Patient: sex M, age 64
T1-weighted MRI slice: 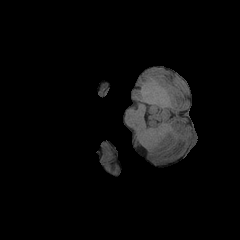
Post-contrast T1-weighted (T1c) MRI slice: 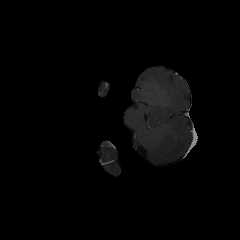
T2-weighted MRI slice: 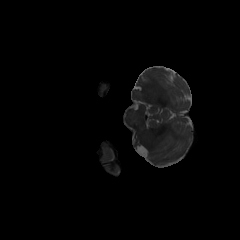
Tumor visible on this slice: no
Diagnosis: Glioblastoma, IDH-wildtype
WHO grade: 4